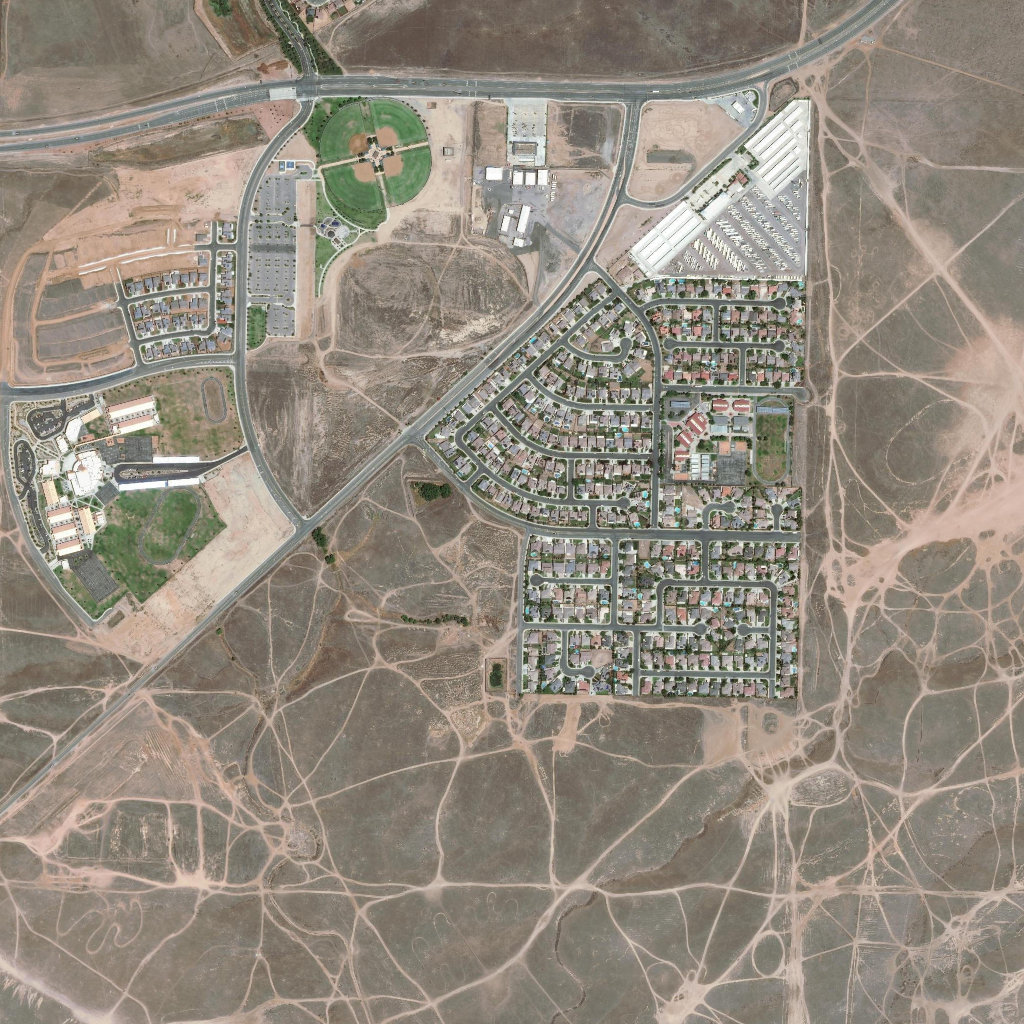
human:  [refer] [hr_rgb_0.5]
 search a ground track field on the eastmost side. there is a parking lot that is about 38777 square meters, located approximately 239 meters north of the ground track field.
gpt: <box>[[73, 38, 77, 47, 0]]</box>

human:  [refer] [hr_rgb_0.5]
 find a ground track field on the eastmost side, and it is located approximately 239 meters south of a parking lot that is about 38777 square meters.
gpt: <box>[[73, 38, 77, 47, 0]]</box>

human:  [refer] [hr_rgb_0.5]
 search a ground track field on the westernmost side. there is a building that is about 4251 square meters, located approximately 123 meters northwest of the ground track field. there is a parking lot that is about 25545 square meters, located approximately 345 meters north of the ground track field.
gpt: <box>[[12, 46, 20, 55, 0]]</box>